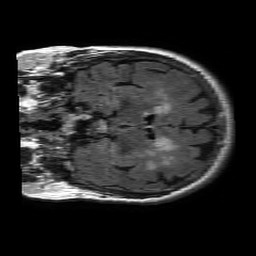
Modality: FLAIR
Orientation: coronal
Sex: female
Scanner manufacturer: philips
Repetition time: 11 s
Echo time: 0.125 s